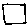
Label: square